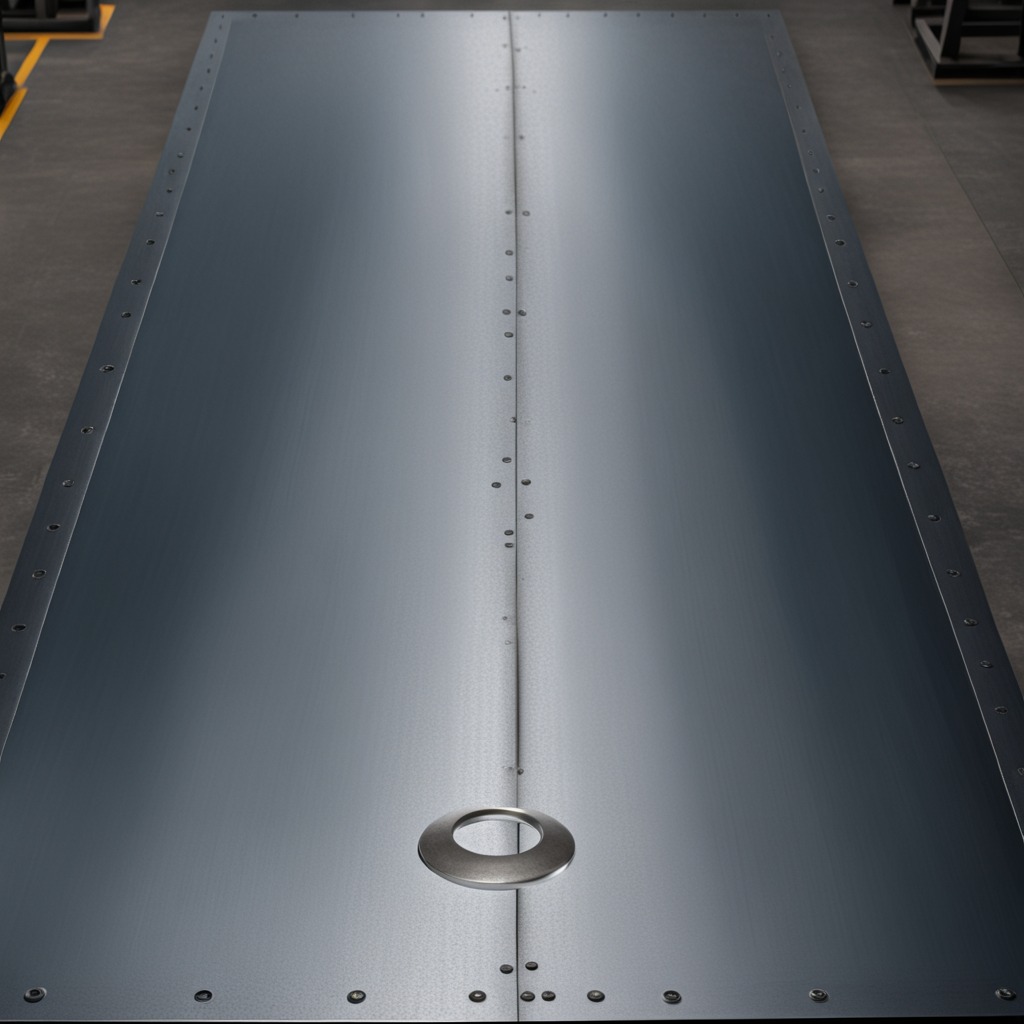
A flat metal washer lies on a cold steel table in a mining workshop.